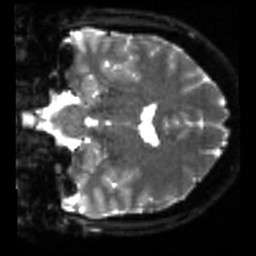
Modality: sbref
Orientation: coronal
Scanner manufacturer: siemens
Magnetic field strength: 3 T
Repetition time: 4 s
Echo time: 0.0594 s